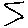
Label: zigzag